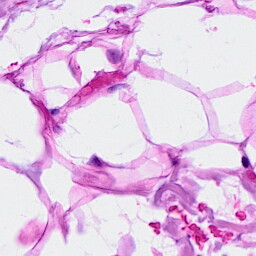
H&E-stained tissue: Breast